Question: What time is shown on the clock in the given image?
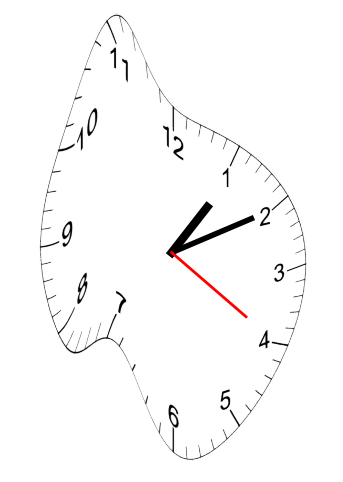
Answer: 01:10:20